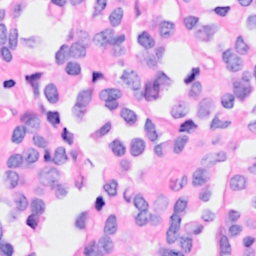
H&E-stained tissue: Breast